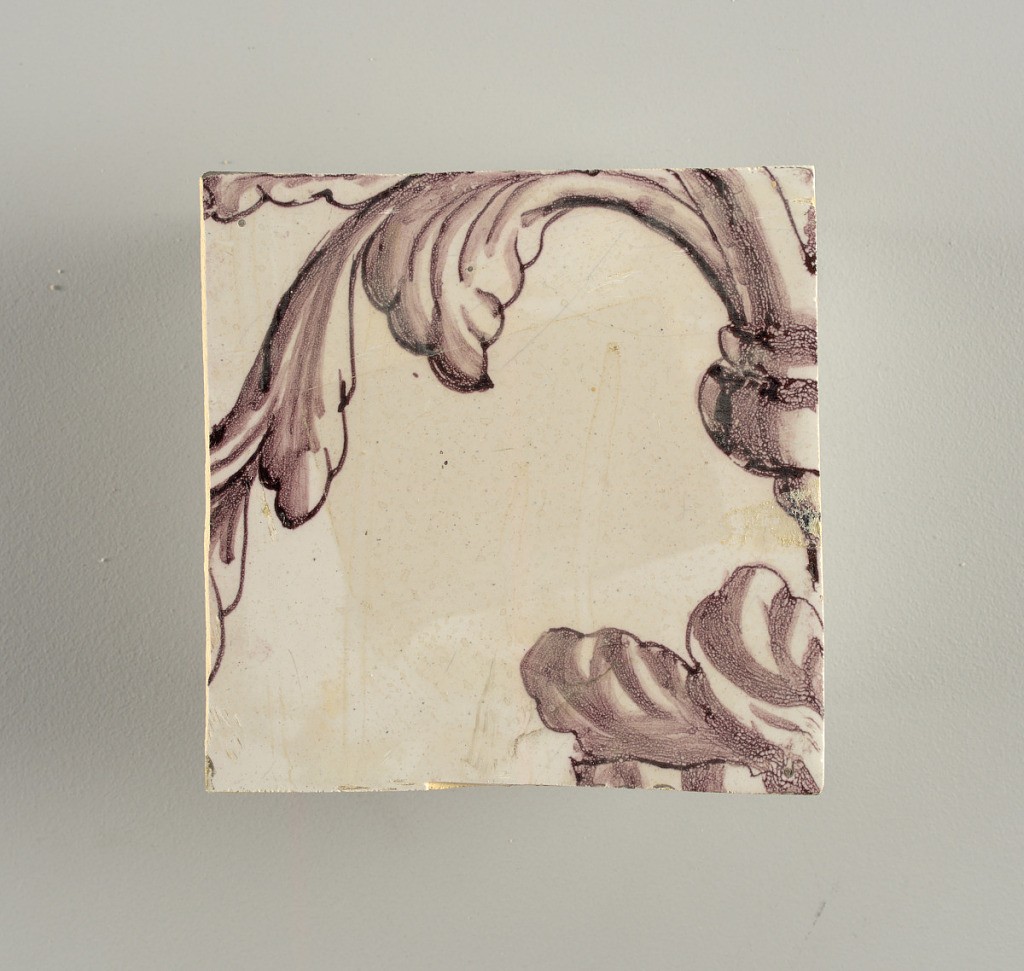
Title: Wall facing
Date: ca. 1725
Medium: Tin-glazed earthenware, underglaze
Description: Horizontal rectangle.  Thirty-seven tiles wide and twenty-one high with opening for door or window nineteen and one-half tiles high and twelve wide.  To left and right of opening, centered canopy above. Left, woman representing Hope, right, a sculputure urn.  Centered above opening, a mascaron.  Arabesque design of foliage.